Question: After uninstalling SQL Server 2012 and 2008, then reinstalling, I get this error:
> Unhandled exception has occurred in your application...An error occurred creating the configuration section handler for userSettings/Microsoft.SqlServer.Configuration.LandingPage.Properties.Settings:

> See the end of this message for details on invoking just-in-time (JIT) debugging instead of this dialog box.************** Exception Text ************** System.Configuration.ConfigurationErrorsException: An error occurred creating the configuration section handler for userSettings/Microsoft.SqlServer.Configuration.LandingPage.Properties.Settings: Could not load file or assembly 'System, Version=4.0.0.0, Culture=neutral, PublicKeyToken=b77a5c561934e089' or one of its dependencies. The system cannot find the file specified. (C:\Users\hy\AppData\Local\Microsoft_Corporation\LandingPage.exe_StrongName_ryspccglaxmt4nhllj5z3thycltsvyyx\10.0.0.0\user.config line 5) ---> System.IO.FileNotFoundException: Could not load file or assembly 'System, Version=4.0.0.0, Culture=neutral, PublicKeyToken=b77a5c561934e089' or one of its dependencies. The system cannot find the file specified.File name: 'System, Version=4.0.0.0, Culture=neutral, PublicKeyToken=b77a5c561934e089'at System.Configuration.TypeUtil.GetTypeWithReflectionPermission(IInternalConfigHost host, String typeString, Boolean throwOnError)
at System.Configuration.RuntimeConfigurationRecord.RuntimeConfigurationFactory.Init(RuntimeConfigurationRecord configRecord, FactoryRecord factoryRecord)
at System.Configuration.RuntimeConfigurationRecord.RuntimeConfigurationFactory.InitWithRestrictedPermissions(RuntimeConfigurationRecord configRecord, FactoryRecord factoryRecord)
at System.Configuration.RuntimeConfigurationRecord.CreateSectionFactory(FactoryRecord factoryRecord)
at System.Configuration.BaseConfigurationRecord.FindAndEnsureFactoryRecord(String configKey, Boolean& isRootDeclaredHere)WRN: Assembly binding logging is turned OFF.
To enable assembly bind failure logging, set the registry value [HKLM\Software\Microsoft\Fusion!EnableLog] (DWORD) to 1.
Note: There is some performance penalty associated with assembly bind failure logging.
To turn this feature off, remove the registry value [HKLM\Software\Microsoft\Fusion!EnableLog].--- End of inner exception stack trace ---
at System.Configuration.BaseConfigurationRecord.FindAndEnsureFactoryRecord(String configKey, Boolean& isRootDeclaredHere)
at System.Configuration.BaseConfigurationRecord.GetSectionRecursive(String configKey, Boolean getLkg, Boolean checkPermission, Boolean getRuntimeObject, Boolean requestIsHere, Object& result, Object& resultRuntimeObject)
at System.Configuration.BaseConfigurationRecord.GetSection(String configKey)
at System.Configuration.ClientConfigurationSystem.System.Configuration.Internal.IInternalConfigSystem.GetSection(String sectionName)
at System.Configuration.ConfigurationManager.GetSection(String sectionName)
at System.Configuration.ClientSettingsStore.ReadSettings(String sectionName, Boolean isUserScoped)
at System.Configuration.LocalFileSettingsProvider.GetPropertyValues(SettingsContext context, SettingsPropertyCollection properties)
at System.Configuration.SettingsBase.GetPropertiesFromProvider(SettingsProvider provider)
at System.Configuration.SettingsBase.GetPropertyValueByName(String propertyName)
at System.Configuration.SettingsBase.get_Item(String propertyName)
at System.Configuration.ApplicationSettingsBase.GetPropertyValue(String propertyName)
at System.Configuration.ApplicationSettingsBase.get_Item(String propertyName)
at Microsoft.SqlServer.Configuration.LandingPage.LandingPageForm.OnLoad(EventArgs e)
at System.Windows.Forms.Control.CreateControl(Boolean fIgnoreVisible)
at System.Windows.Forms.Control.CreateControl()
at System.Windows.Forms.Control.WmShowWindow(Message& m)
at System.Windows.Forms.Control.WndProc(Message& m)
at System.Windows.Forms.Control.ControlNativeWindow.WndProc(Message& m)
at System.Windows.Forms.NativeWindow.Callback(IntPtr hWnd, Int32 msg, IntPtr wparam, IntPtr lparam)
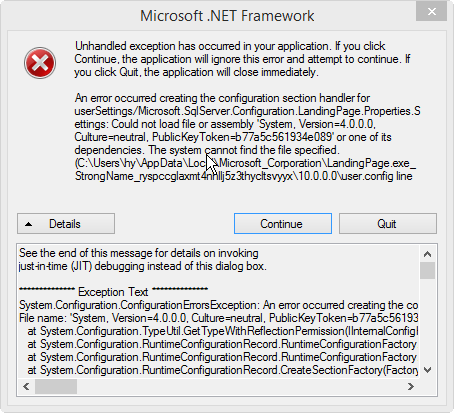
Answer: Delete the
'C:\Users\hy\AppData\Local\Microsoft_Corporation\LandingPage.exe_StrongName_ryspccglaxmt4nhllj5z3thycltsvyyx\'
directory, and try again.
I believe the uninstall sometimes does not clean up the files completely.